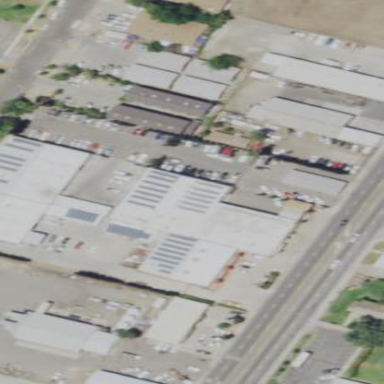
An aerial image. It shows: Commercial building housing car repair shop.